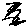
Label: zigzag